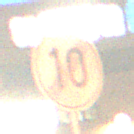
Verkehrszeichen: EndeGeschwindigkeit10
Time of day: Night
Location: Outdoor (Urban)
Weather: PartlyCloudy
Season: NotSpecified
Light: Artificial